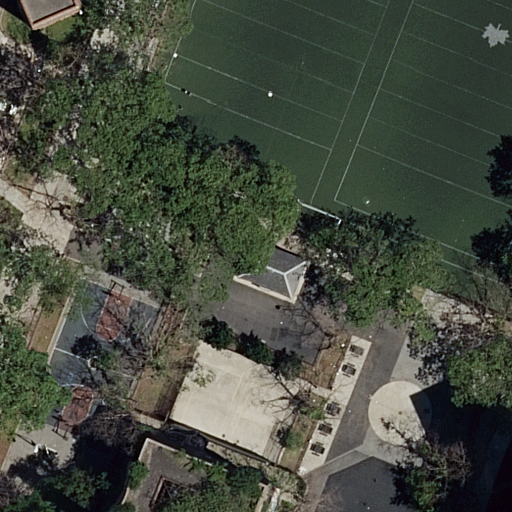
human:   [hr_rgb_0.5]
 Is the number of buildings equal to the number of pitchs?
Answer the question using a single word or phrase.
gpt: no

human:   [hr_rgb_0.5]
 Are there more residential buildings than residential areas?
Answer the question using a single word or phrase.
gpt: yes

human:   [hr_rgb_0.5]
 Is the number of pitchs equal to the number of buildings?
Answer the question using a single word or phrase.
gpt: no

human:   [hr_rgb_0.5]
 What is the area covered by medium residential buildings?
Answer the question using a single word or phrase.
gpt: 706m2

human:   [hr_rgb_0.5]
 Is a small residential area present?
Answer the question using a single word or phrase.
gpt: no

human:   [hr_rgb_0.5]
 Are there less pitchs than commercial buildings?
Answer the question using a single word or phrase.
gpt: no

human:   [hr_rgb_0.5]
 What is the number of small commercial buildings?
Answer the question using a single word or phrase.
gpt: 0

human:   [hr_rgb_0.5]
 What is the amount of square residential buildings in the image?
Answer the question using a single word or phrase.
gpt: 0

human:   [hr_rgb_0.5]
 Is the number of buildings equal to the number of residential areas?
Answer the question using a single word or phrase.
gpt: no

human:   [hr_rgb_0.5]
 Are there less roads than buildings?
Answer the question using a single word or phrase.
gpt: no

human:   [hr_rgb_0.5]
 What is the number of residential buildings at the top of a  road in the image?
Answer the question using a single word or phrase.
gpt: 2

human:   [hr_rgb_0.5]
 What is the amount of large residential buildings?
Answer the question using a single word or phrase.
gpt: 0

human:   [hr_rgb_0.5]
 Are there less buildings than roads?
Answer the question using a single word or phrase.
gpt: yes

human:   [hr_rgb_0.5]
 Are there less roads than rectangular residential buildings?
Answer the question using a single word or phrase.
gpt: no

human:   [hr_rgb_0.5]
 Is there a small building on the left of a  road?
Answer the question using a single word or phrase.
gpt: yes

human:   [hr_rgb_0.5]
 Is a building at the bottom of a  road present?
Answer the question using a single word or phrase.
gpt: yes

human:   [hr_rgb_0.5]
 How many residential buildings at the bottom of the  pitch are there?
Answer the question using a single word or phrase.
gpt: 2

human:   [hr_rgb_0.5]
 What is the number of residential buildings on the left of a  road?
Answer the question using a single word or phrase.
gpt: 3

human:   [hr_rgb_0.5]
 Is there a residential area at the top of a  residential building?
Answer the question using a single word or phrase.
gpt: yes

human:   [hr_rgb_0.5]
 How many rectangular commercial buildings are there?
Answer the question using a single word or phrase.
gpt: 0

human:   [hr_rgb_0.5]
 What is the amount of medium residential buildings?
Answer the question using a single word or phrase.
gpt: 2

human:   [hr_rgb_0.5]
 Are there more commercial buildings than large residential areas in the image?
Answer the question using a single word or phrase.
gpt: no

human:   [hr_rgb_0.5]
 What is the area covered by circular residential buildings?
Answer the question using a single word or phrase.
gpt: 0m2

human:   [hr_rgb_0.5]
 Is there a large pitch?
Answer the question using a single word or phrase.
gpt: yes

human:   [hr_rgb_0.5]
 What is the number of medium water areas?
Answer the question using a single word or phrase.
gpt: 0

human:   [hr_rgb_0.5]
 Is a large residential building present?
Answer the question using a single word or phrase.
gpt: no

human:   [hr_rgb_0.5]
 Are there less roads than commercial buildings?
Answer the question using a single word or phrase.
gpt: no

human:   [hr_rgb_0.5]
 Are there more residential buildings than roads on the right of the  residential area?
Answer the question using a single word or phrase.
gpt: yes

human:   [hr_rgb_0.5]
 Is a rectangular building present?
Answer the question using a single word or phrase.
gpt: yes

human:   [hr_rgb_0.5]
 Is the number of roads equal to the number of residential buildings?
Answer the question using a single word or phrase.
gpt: no

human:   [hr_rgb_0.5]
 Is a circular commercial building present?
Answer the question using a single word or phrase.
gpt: no

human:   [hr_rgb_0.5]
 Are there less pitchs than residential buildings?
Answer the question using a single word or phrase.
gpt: yes

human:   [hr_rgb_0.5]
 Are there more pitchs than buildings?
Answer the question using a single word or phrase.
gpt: no

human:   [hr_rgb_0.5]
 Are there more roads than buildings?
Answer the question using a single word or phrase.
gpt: yes

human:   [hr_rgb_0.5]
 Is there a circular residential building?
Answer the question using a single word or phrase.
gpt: no

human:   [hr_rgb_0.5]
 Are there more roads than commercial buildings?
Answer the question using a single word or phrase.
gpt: yes